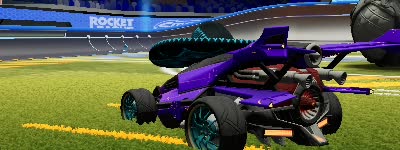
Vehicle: aftershock